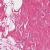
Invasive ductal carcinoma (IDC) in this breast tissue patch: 0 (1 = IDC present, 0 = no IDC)